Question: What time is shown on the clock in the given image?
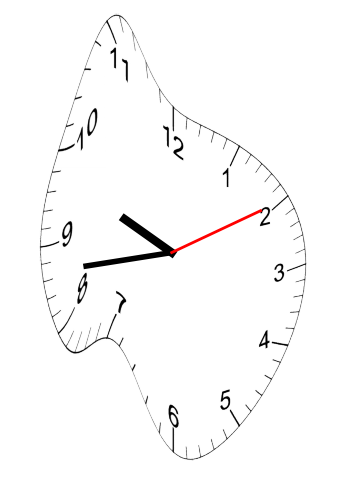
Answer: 09:43:10